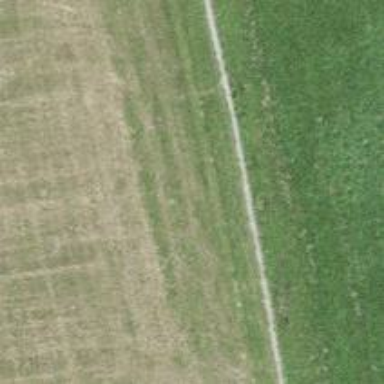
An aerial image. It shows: Track with compacted grade3 surface.